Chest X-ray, AP view. Patient: 23 years old, sex M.
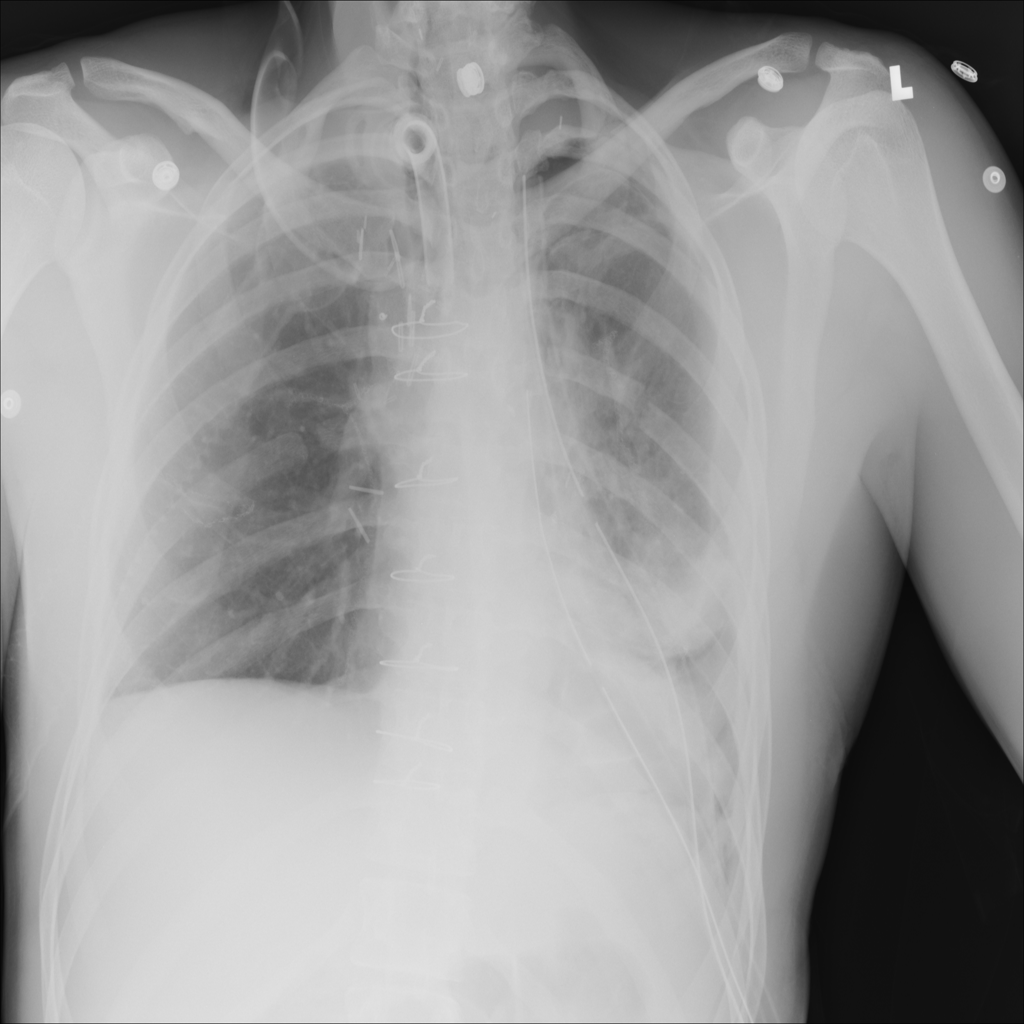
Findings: Effusion, Pleural_Thickening, Pneumothorax